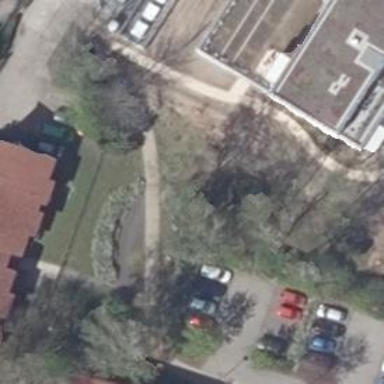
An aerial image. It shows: Path.